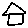
Label: house